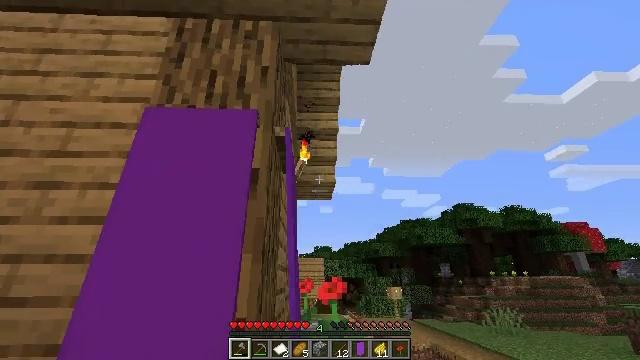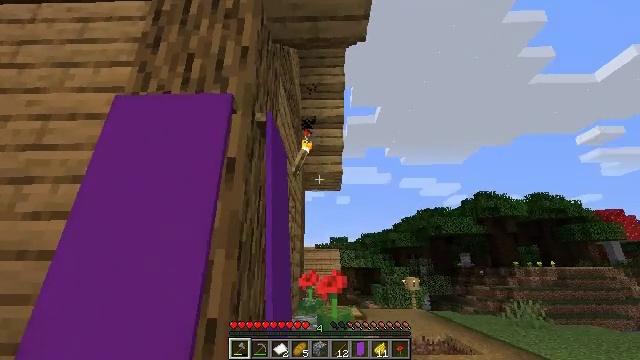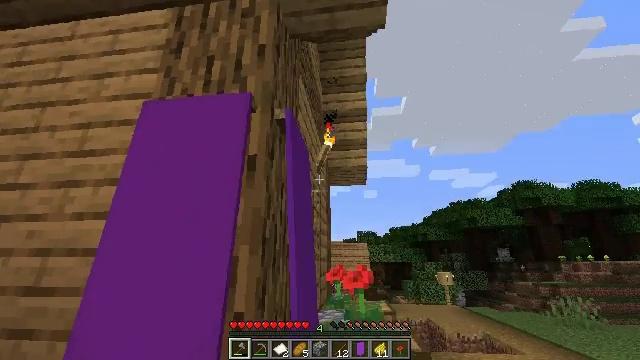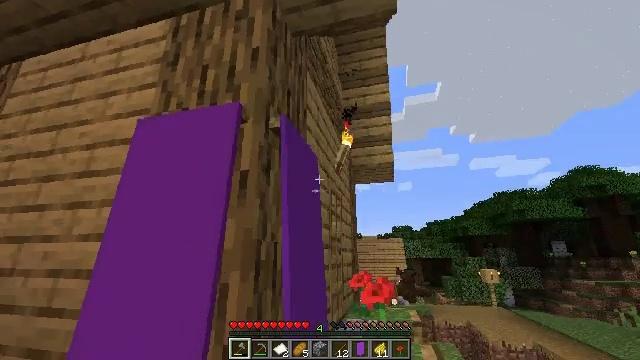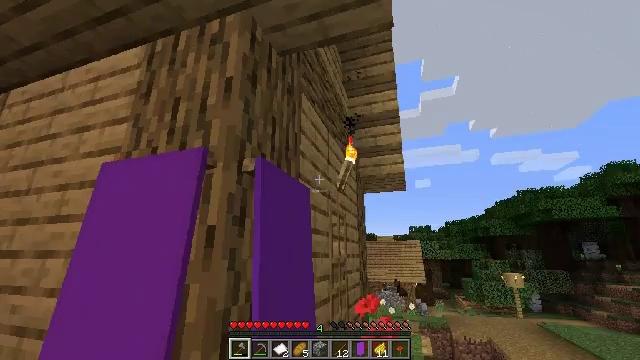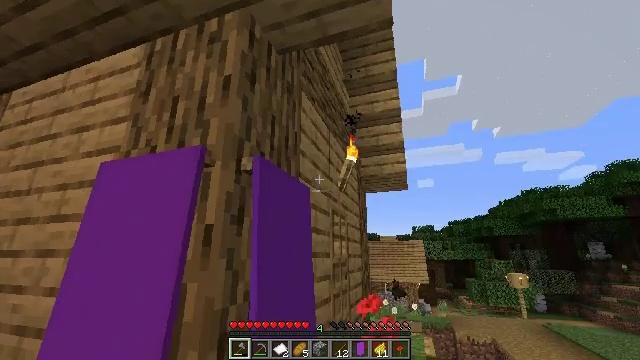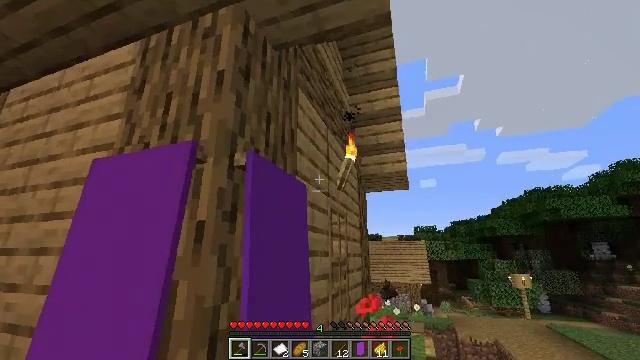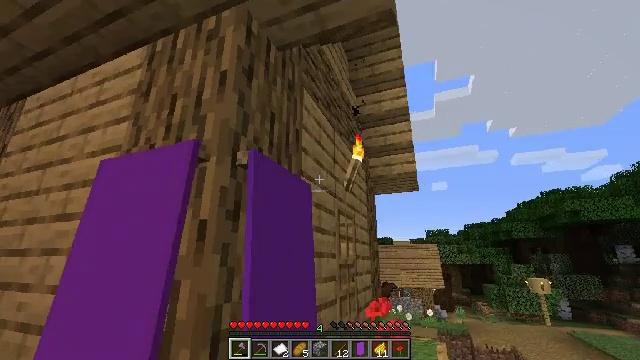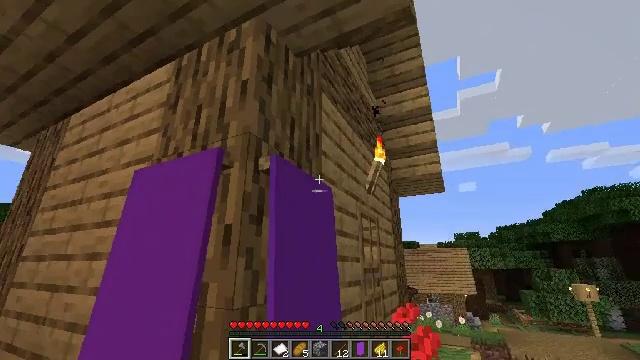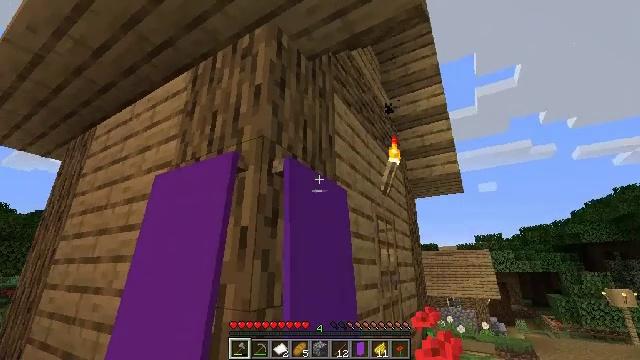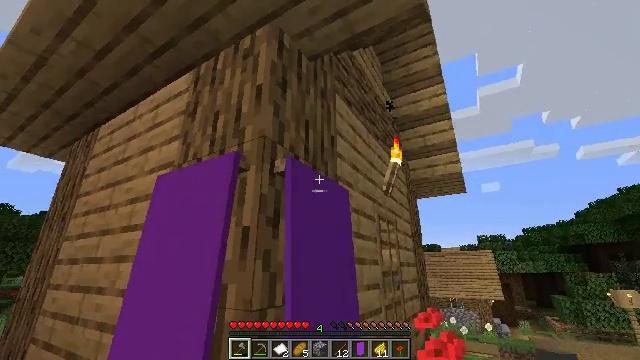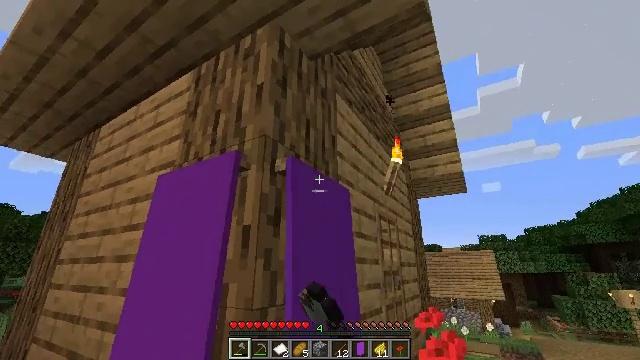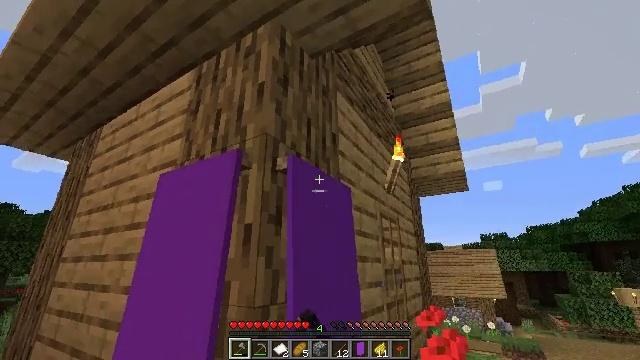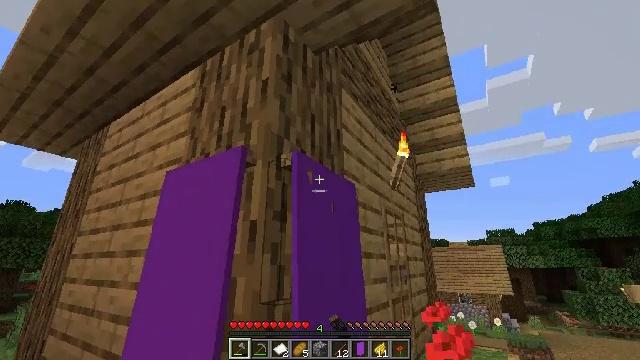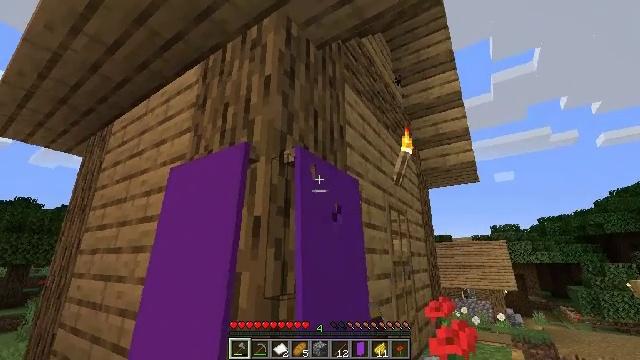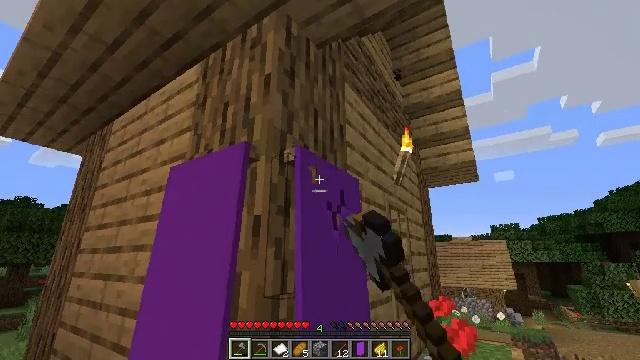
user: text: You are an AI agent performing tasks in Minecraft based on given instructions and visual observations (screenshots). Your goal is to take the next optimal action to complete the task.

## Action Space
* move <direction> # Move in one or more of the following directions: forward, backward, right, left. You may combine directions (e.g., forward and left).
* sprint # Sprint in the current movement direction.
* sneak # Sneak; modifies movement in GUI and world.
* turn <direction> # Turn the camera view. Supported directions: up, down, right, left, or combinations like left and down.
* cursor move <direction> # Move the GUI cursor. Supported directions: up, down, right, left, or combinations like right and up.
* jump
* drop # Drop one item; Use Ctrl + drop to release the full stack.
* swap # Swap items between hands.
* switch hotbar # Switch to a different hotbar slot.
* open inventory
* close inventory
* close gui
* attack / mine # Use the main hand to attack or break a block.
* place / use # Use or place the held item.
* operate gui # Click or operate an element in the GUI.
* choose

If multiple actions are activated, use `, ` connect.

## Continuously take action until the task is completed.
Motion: motion action
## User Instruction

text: Mine the purple wall banner from the wall.
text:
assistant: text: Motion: move forward and move right, turn left and down
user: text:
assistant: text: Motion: move forward and move right, turn left and down
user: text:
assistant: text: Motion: move forward and move right, turn left and down
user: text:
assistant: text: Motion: turn left
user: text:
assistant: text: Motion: no_op
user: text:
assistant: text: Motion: no_op
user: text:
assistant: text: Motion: turn left
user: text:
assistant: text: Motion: turn left
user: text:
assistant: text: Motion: turn left
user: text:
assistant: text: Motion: attack / mine
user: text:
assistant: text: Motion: attack / mine
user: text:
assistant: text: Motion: attack / mine
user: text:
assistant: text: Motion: turn left, attack / mine
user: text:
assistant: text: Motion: attack / mine
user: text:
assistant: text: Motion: attack / mine
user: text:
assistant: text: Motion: attack / mine
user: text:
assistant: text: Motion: attack / mine
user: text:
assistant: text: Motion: attack / mine
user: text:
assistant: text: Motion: attack / mine
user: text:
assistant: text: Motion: attack / mine
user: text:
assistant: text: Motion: attack / mine
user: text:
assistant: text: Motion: attack / mine
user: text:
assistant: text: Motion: attack / mine
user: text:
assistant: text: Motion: attack / mine
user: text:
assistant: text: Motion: turn left and down, attack / mine
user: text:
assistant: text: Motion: turn left and down, attack / mine
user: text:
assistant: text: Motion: turn left, attack / mine
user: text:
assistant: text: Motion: attack / mine
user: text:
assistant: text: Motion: attack / mine
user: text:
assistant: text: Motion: attack / mine